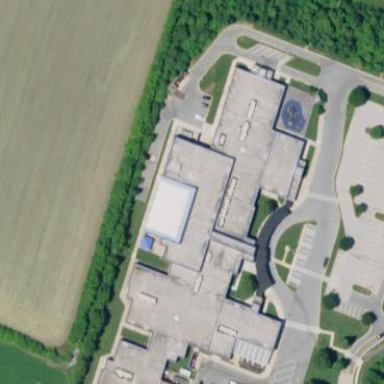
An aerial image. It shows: School building.